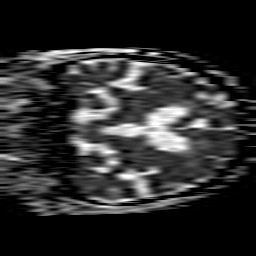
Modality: ADC
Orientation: coronal
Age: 82
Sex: female
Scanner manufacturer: philips
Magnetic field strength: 1.5 T
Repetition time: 3.684 s
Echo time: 0.09411 s